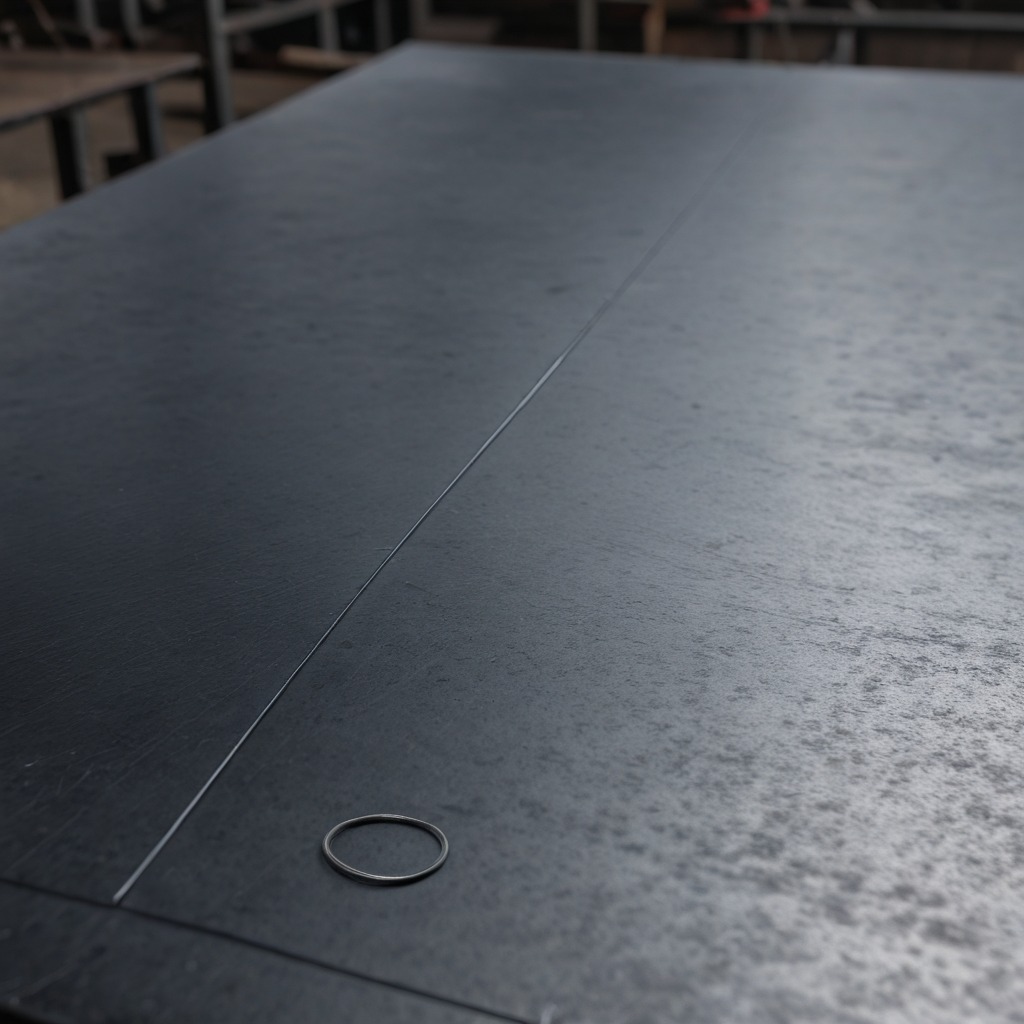
A rubber O-ring is lying on the cold steel table in a mining workshop.